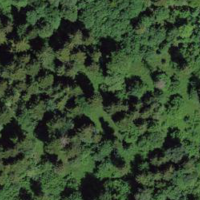
EUNIS habitat code: 44
Species observed at this site:
Juglans regia